Interaction volume radius: 10 \u00c5
Interaction volume height: 30 \u00c5
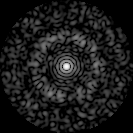
Disorder parameter: 0.8213